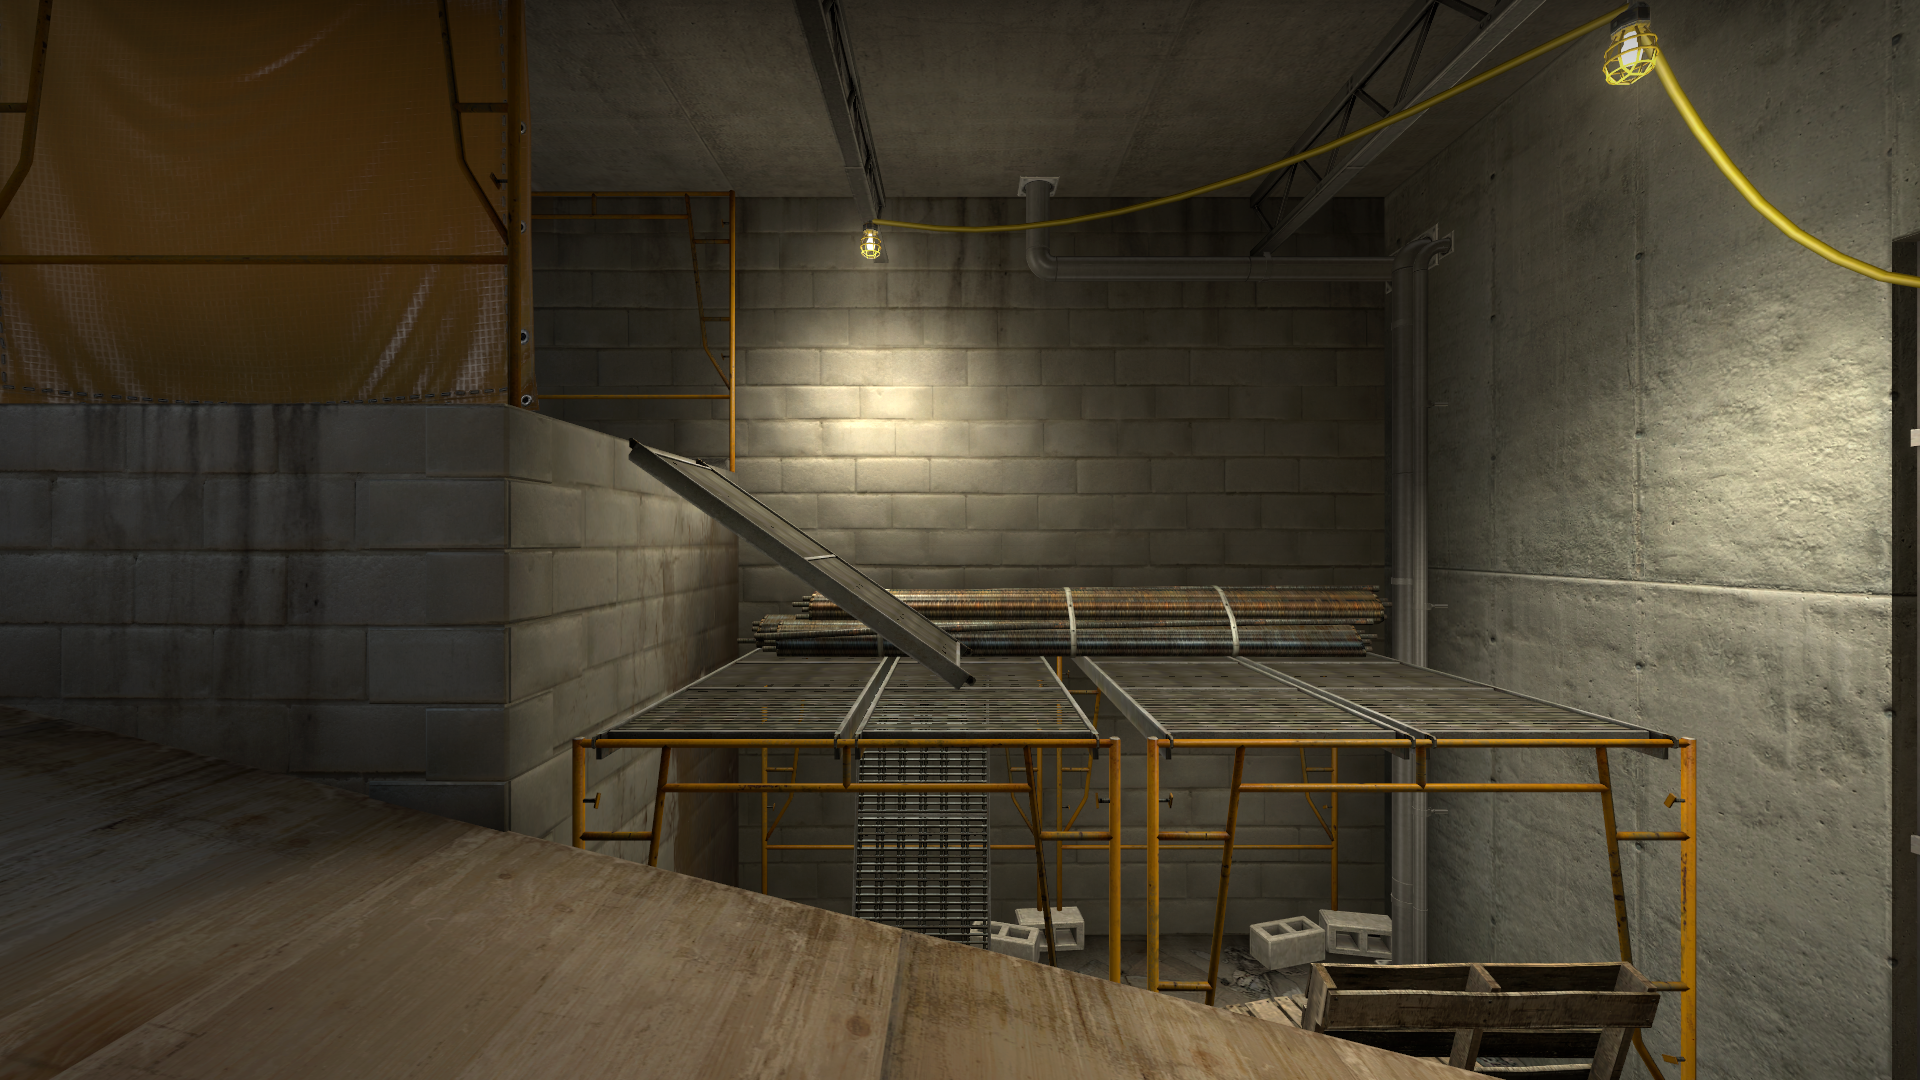
Map: de_vertigo